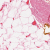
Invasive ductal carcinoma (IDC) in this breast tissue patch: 0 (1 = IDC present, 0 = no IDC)